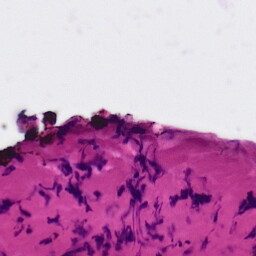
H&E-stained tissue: Ovarian